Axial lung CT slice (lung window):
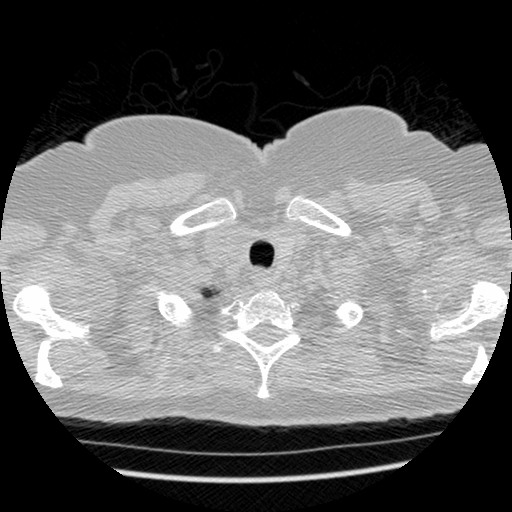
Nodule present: no